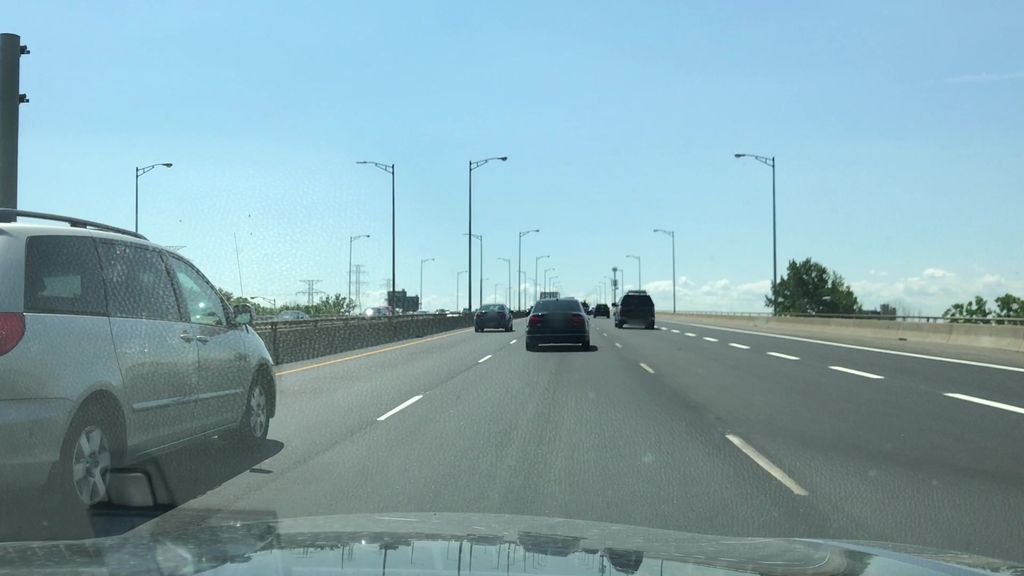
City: hamilton